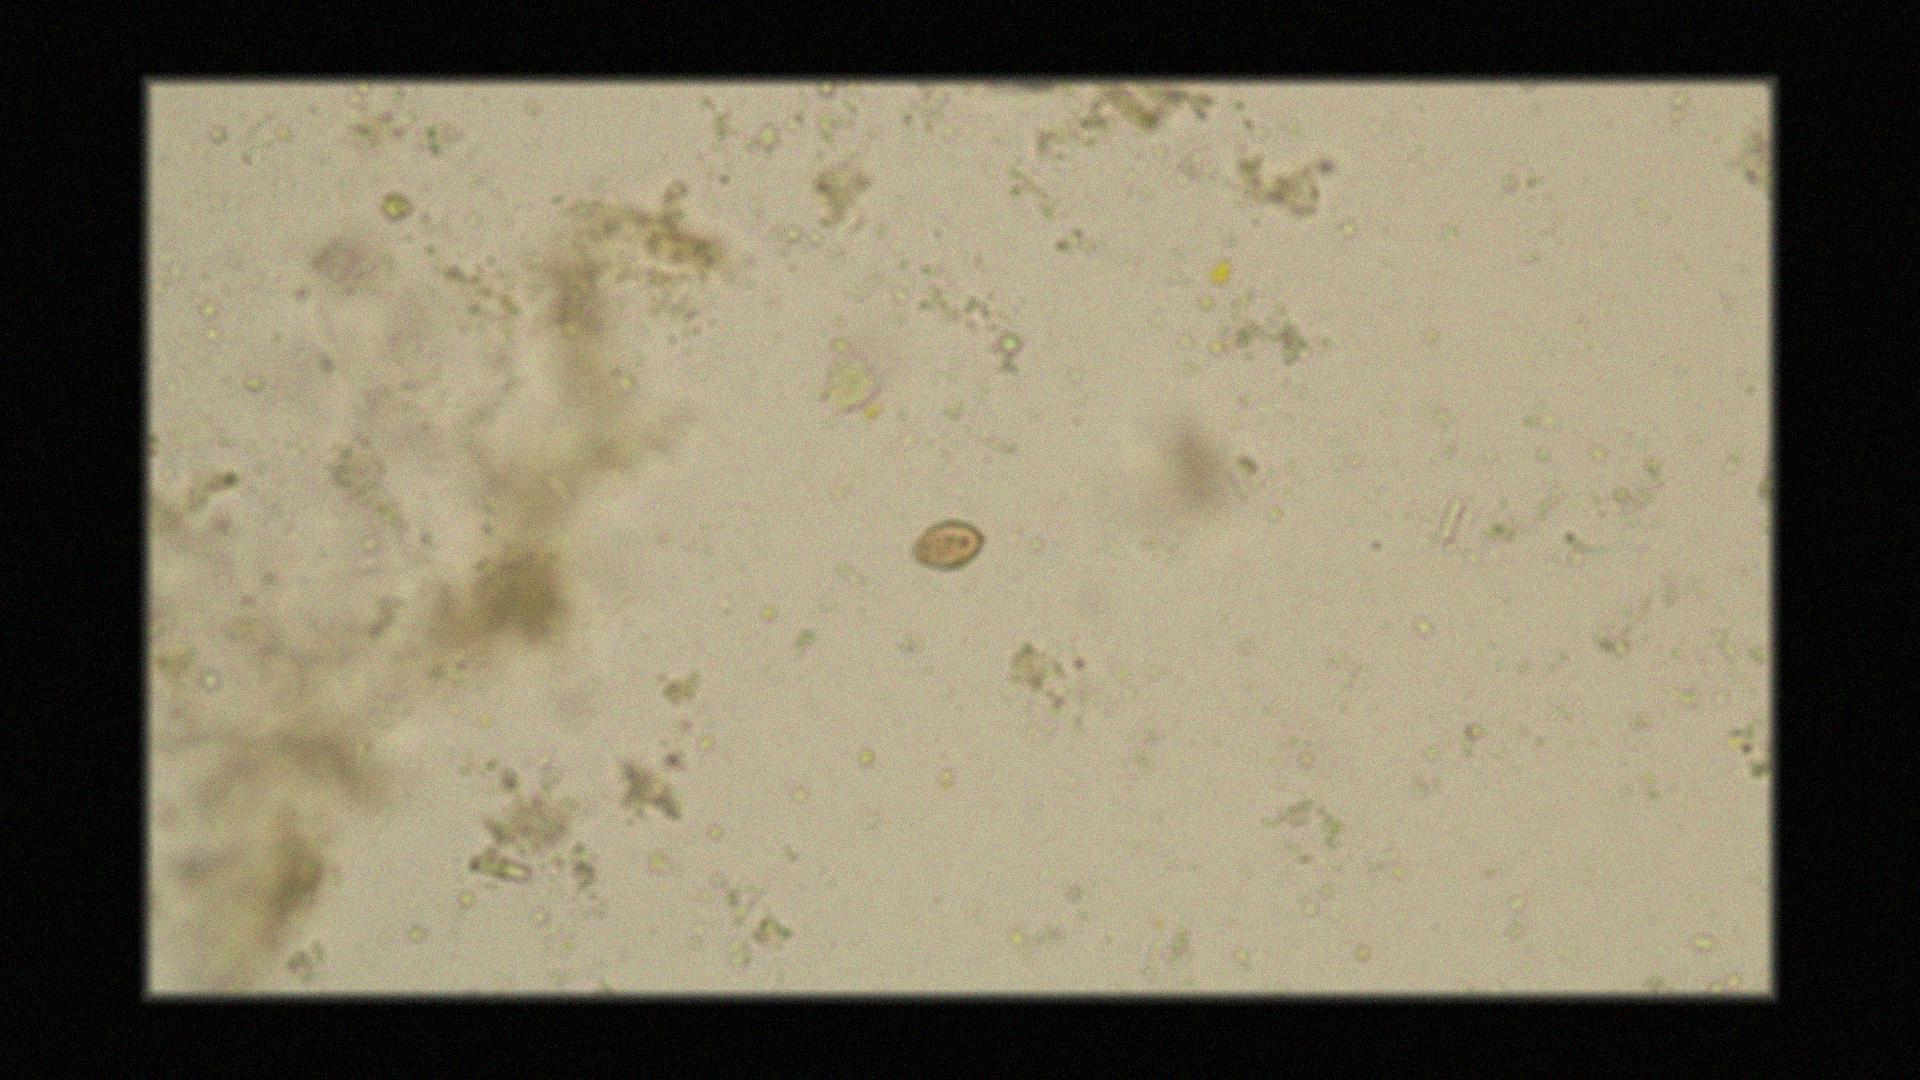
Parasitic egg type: Opisthorchis viverrine